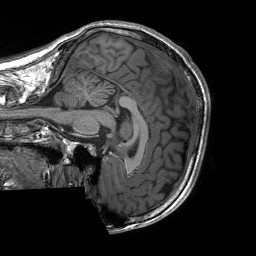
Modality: T1w
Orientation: sagittal
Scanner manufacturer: siemens
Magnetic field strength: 3 T
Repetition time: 2.3 s
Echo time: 0.00207 s